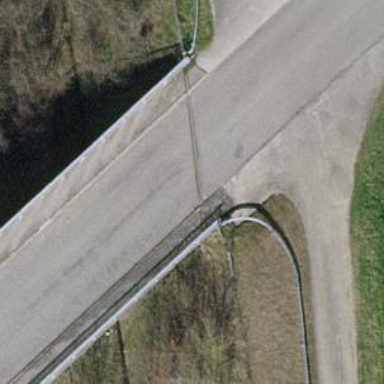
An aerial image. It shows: Tertiary road on asphalt surface on bridge.